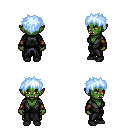
a pixel art fantasy rpg character, female body template, orc, green skin, gray robe, gold greaves, white cyan bedhead hairstyle, leather bracers, black shoes, four views (front, back, left, right), 2x2 character sprite sheet, small pixel art, hard edges, no anti-aliasing